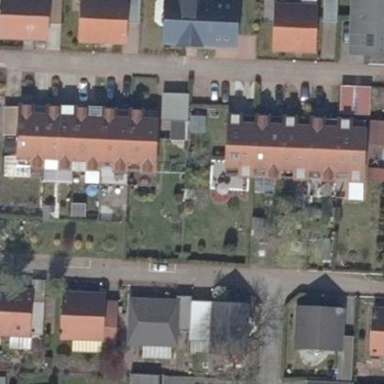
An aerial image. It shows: Living street.